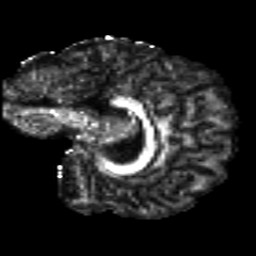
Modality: FA
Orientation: sagittal
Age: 20
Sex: male
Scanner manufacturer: siemens
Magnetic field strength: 3 T
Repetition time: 8.8 s
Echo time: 0.085 s